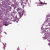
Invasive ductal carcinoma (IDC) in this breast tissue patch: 0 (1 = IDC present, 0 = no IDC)